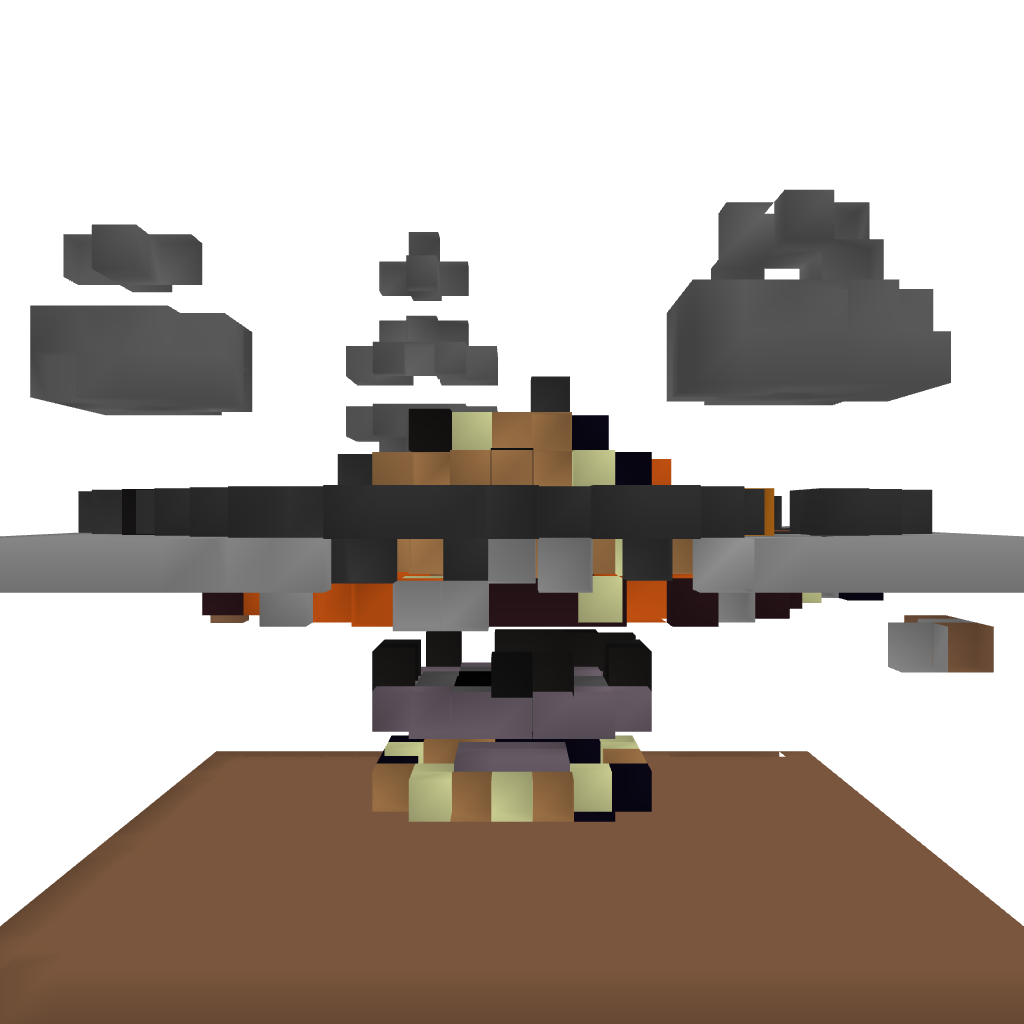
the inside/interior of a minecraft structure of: The End